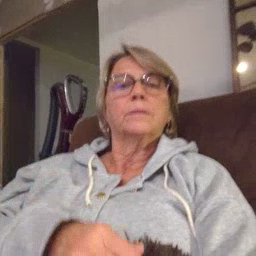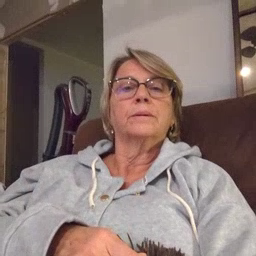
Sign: boat